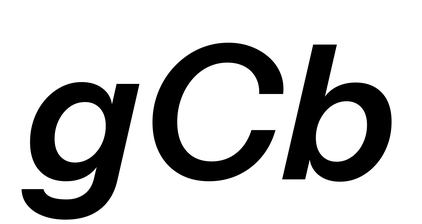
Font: InstrumentSans-Italic_SemiBold_Italic